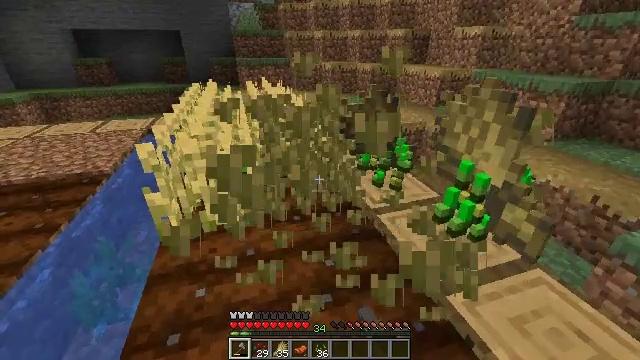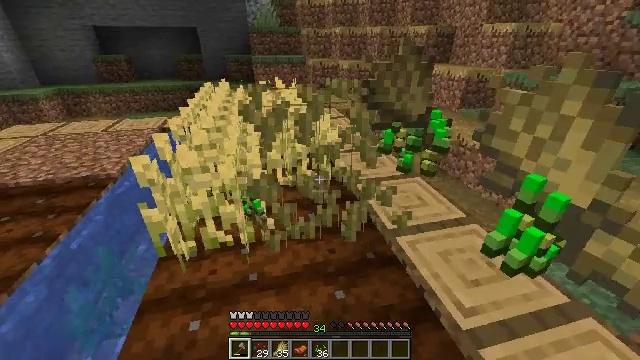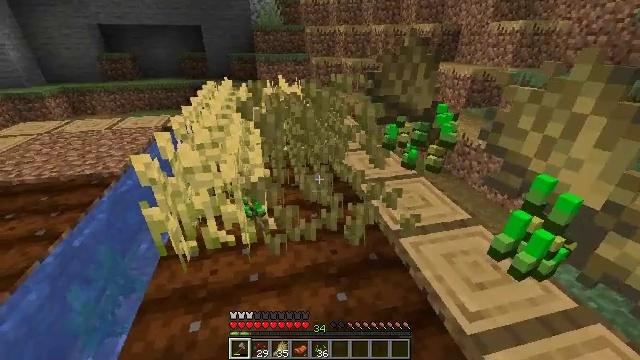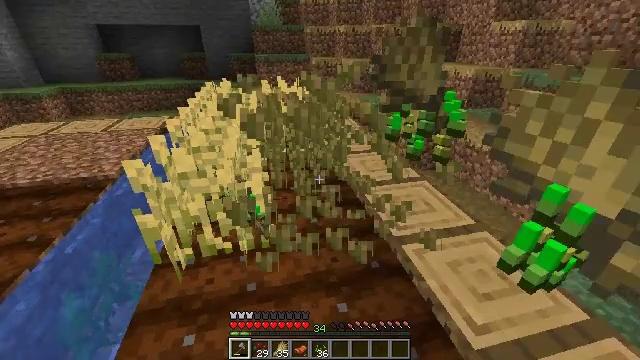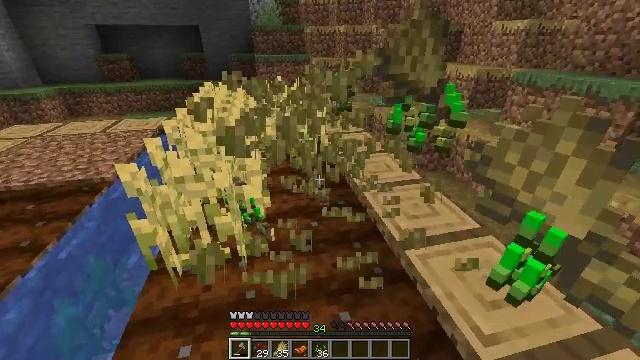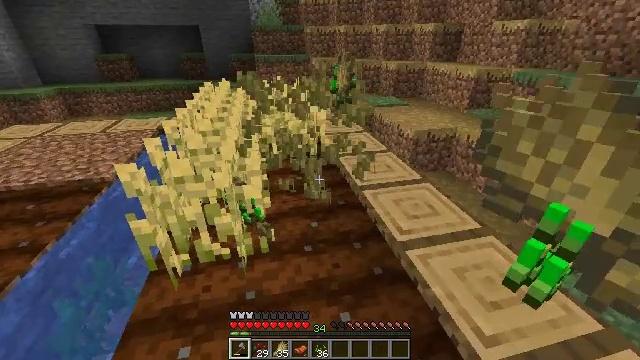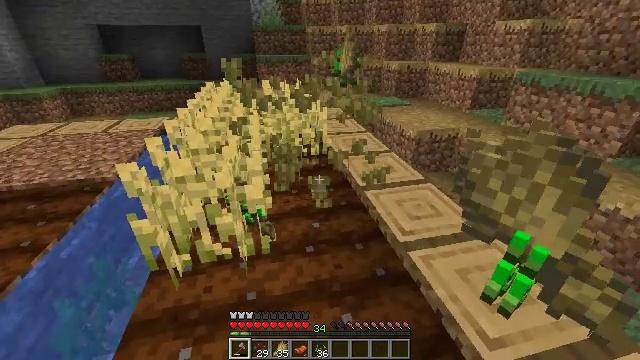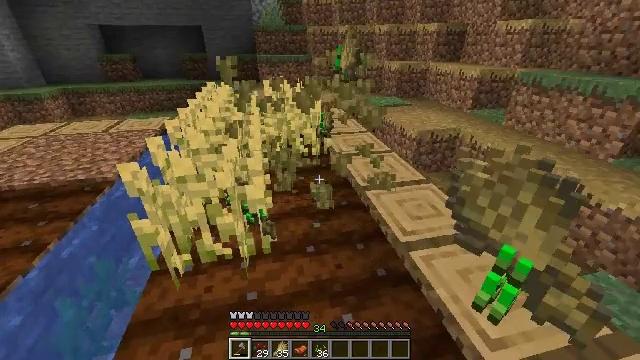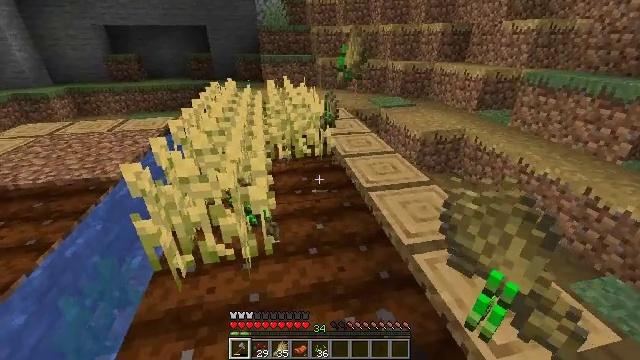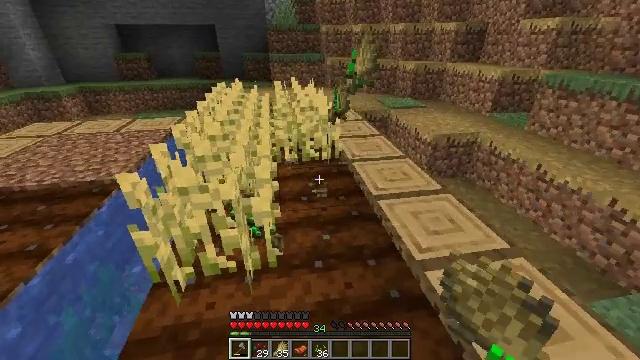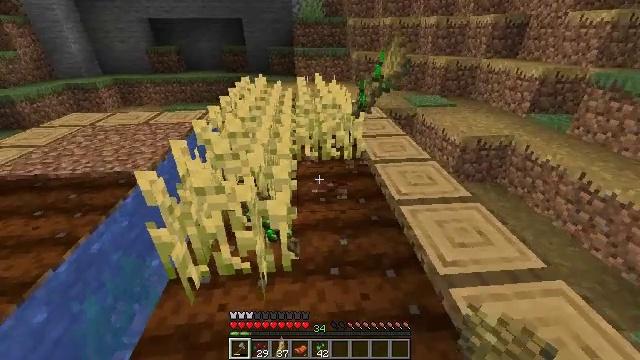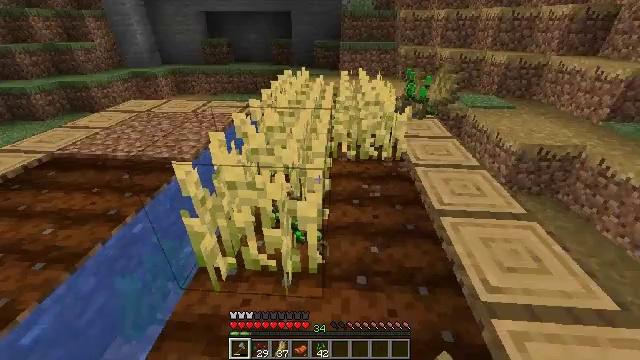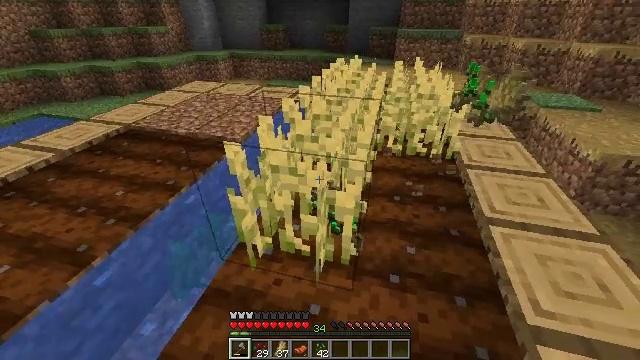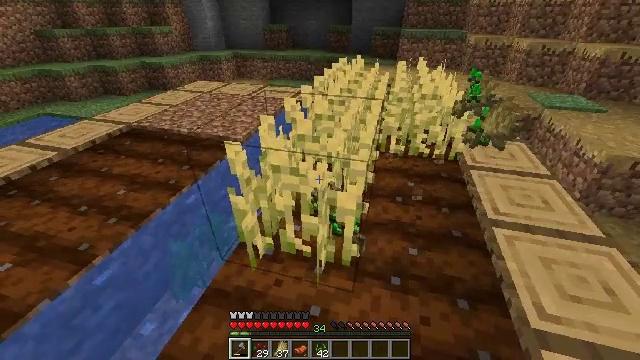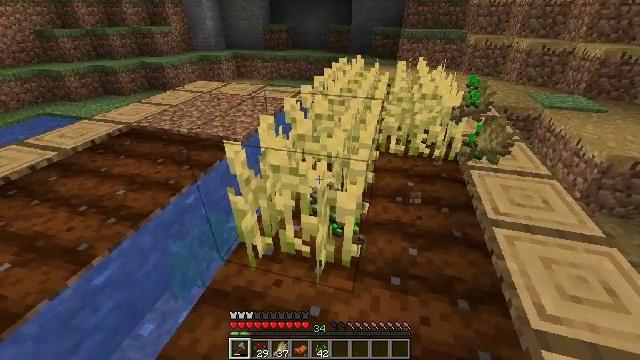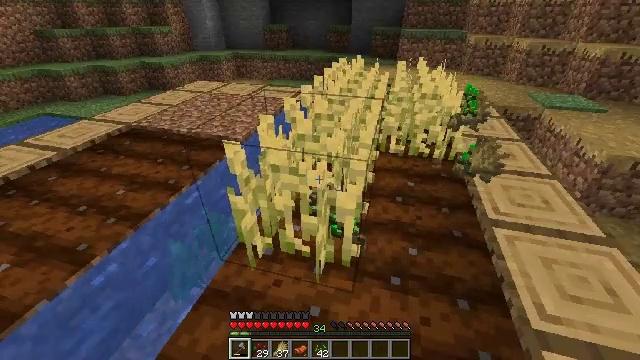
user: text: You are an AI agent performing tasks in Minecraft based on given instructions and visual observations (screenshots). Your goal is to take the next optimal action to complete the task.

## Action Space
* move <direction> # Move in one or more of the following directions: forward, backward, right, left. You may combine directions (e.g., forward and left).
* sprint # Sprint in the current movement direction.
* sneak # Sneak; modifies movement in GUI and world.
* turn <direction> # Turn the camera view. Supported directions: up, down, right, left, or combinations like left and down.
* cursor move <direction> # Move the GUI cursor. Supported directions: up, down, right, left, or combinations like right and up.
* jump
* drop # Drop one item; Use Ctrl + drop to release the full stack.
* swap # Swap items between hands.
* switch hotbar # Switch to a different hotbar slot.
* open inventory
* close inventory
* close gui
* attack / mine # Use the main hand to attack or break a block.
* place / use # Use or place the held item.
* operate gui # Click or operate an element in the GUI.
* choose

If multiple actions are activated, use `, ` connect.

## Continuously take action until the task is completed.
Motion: motion action
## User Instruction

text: Collect wheat crops.
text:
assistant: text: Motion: move forward, turn left, attack / mine
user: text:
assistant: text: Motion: attack / mine
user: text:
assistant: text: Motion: no_op
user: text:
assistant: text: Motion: no_op
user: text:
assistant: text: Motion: no_op
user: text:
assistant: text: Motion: no_op
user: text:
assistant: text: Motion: attack / mine
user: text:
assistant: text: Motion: move forward, attack / mine
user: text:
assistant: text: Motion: move forward, turn left, attack / mine
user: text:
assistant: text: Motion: turn left and down, attack / mine
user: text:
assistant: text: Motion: turn left and down
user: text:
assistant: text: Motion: turn left and down
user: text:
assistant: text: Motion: no_op
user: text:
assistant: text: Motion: no_op
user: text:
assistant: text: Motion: no_op
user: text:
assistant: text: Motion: turn left
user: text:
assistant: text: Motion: attack / mine
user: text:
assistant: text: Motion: move forward, attack / mine
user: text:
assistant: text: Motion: move forward, turn right, attack / mine
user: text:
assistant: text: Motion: move forward, turn right and up
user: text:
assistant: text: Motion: move forward, turn up
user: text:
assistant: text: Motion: move forward
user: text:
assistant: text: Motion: move forward, attack / mine
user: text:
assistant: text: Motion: move forward, turn right, attack / mine
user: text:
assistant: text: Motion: turn right, attack / mine
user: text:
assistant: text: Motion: turn right
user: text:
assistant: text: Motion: no_op
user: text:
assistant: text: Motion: no_op
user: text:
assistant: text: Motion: turn right
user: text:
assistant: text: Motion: turn right